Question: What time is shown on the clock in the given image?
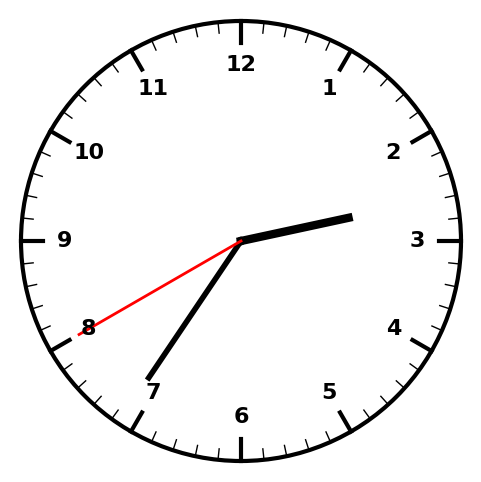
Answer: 02:35:40